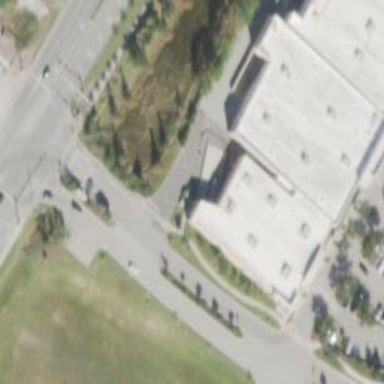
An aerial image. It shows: Building.